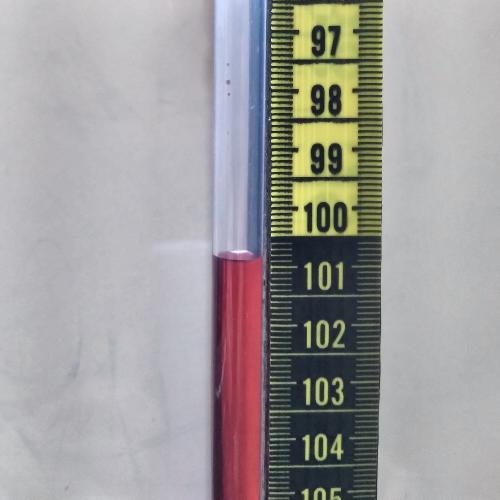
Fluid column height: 100.9 cm